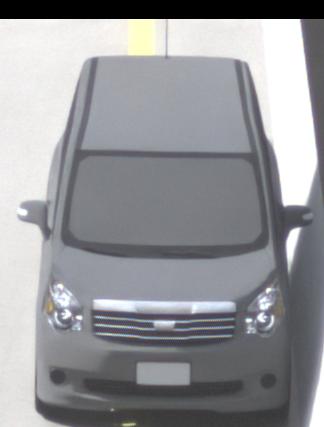
Make: Toyota
Model: Noah
Detailed model: Voxy R70G
Model produced from: 2007
Model produced until: 2013
Doors: 5
Color: gray
Road condition: wet road
Daytime: morning or afternoon
Contrast: low contrast